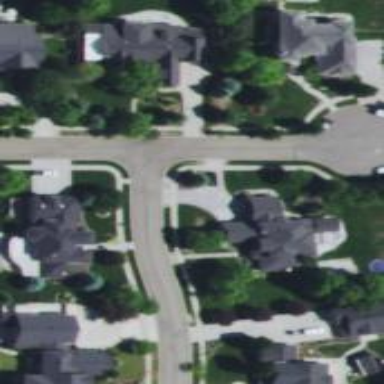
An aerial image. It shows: Unmarked road crossing.